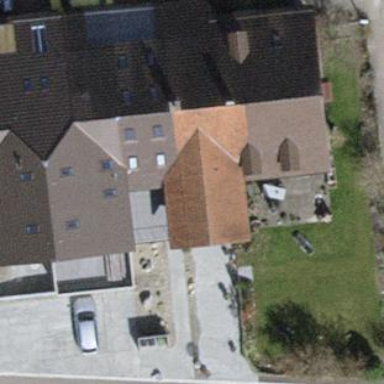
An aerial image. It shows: Building with tile roof.